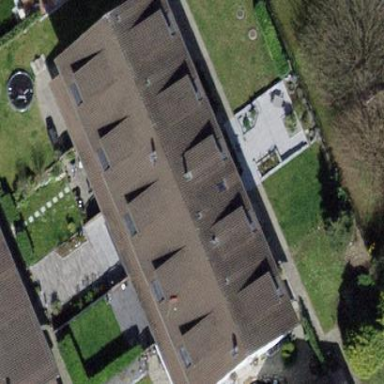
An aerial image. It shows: Terrace building.